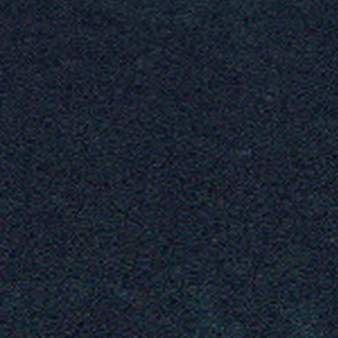
Label: other